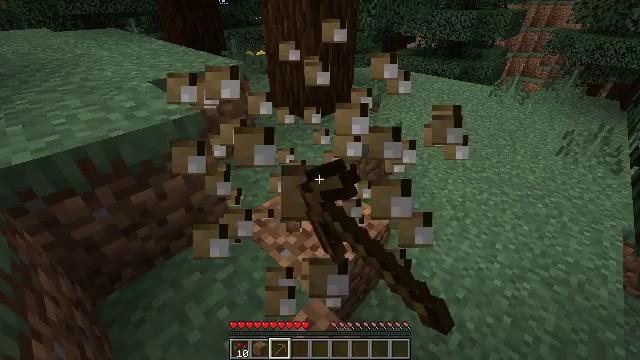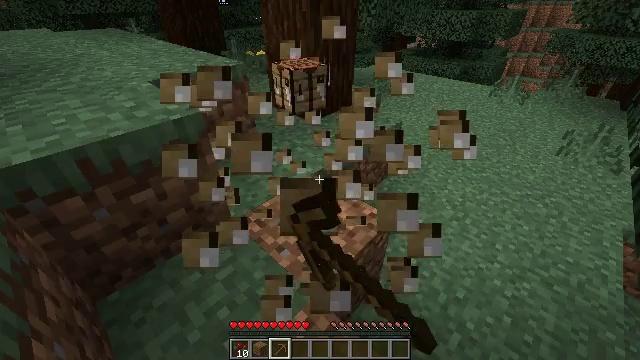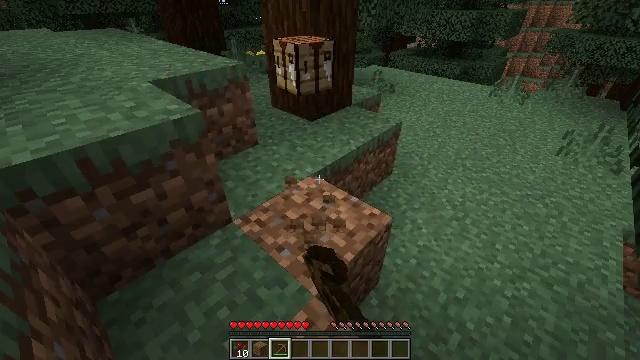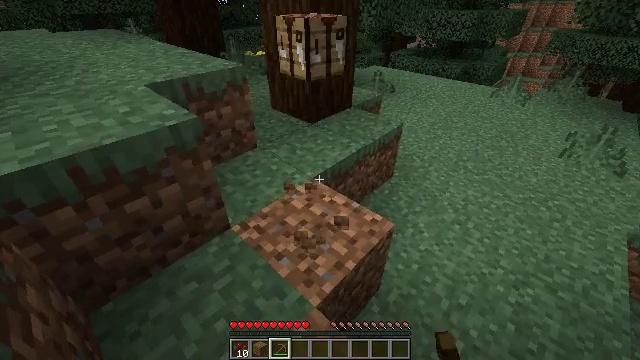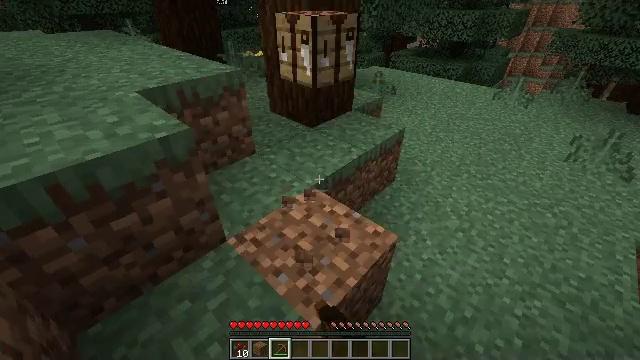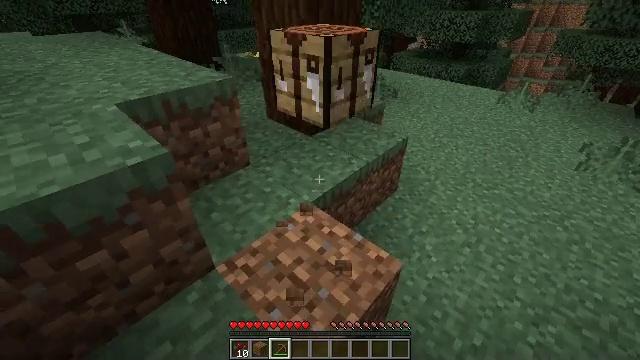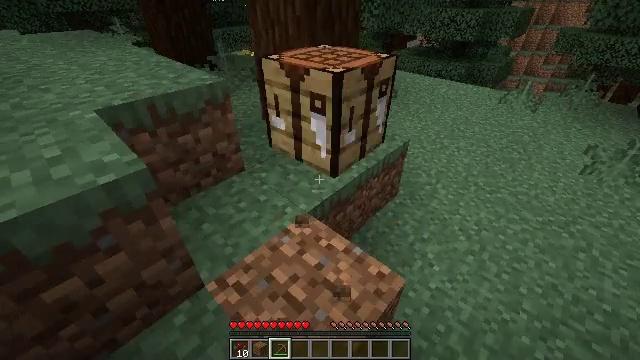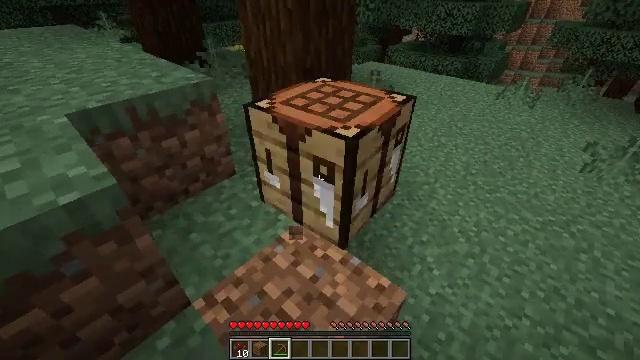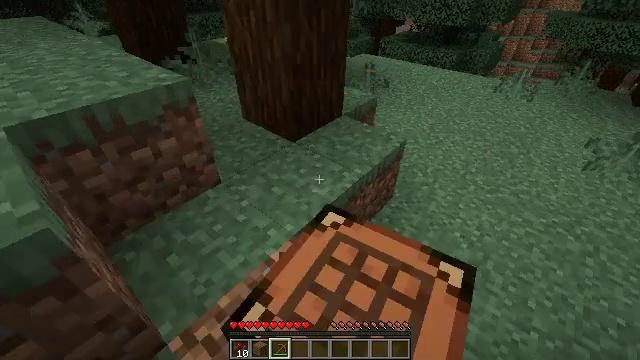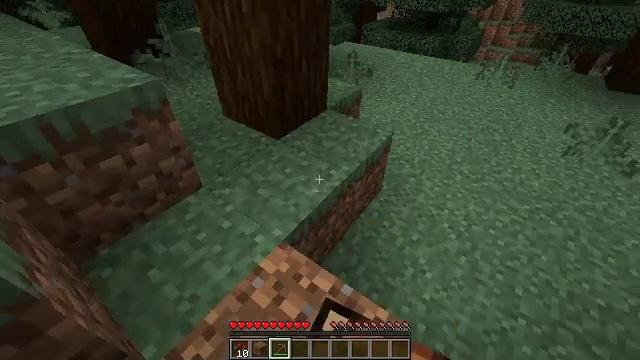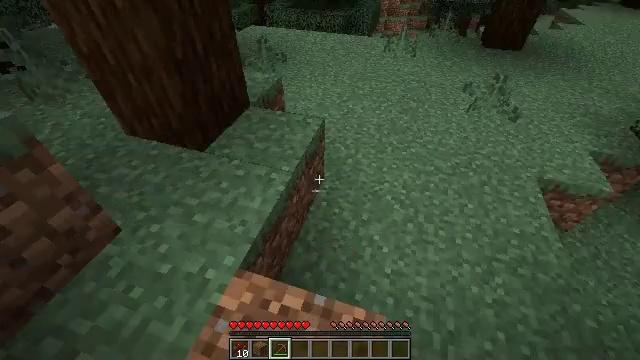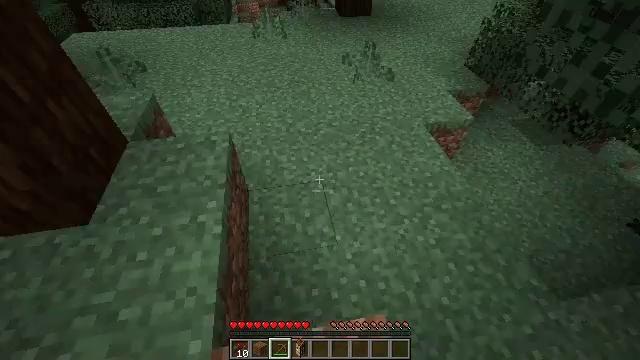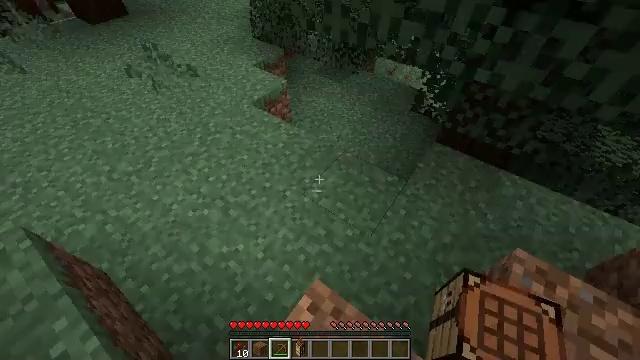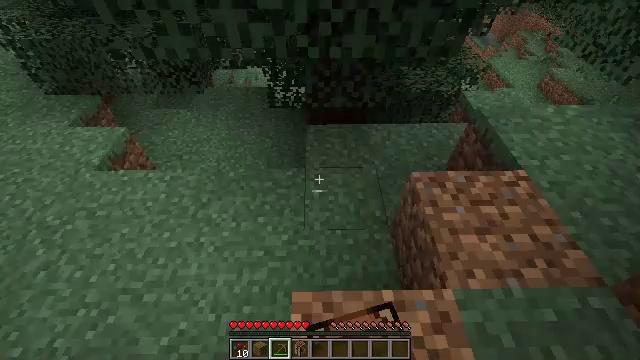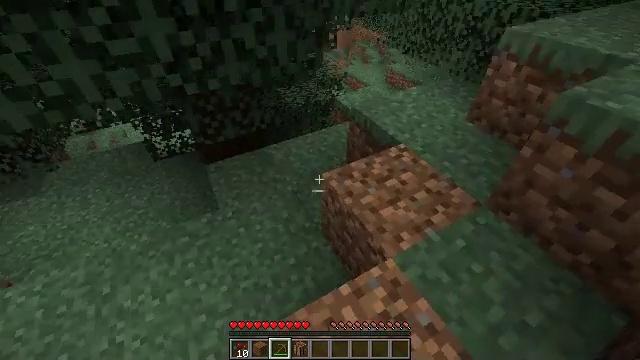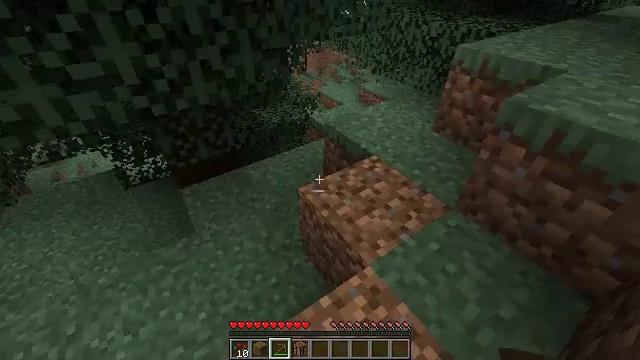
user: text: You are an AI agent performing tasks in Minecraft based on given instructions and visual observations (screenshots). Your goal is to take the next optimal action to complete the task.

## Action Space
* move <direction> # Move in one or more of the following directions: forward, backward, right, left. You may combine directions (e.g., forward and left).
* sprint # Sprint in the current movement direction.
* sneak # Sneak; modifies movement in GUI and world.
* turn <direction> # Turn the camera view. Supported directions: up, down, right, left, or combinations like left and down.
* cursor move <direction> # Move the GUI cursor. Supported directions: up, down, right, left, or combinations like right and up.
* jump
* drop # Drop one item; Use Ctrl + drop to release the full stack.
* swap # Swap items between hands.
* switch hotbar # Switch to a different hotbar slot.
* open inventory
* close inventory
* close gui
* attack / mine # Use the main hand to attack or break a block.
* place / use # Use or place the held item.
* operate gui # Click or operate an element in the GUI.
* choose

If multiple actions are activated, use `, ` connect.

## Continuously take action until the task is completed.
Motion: motion action
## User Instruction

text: Harvest sweet berries by mining the bush.
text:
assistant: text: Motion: attack / mine
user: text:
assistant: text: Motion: attack / mine
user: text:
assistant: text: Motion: move forward, attack / mine
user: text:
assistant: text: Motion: move forward
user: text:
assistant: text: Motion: move forward
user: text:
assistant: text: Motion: move forward
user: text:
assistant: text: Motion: move forward, turn right and down
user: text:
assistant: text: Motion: move forward, turn right and down
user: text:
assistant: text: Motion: move forward, turn right and down
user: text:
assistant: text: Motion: move forward and move left, turn right and down
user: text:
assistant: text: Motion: move forward and move left, turn right and down
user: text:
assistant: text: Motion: move forward and move left, turn right and down
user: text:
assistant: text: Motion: turn right and up
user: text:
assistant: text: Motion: turn right and up
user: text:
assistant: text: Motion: move right, turn right and up
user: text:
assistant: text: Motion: move right, turn up
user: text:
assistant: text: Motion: move forward and move right, turn up
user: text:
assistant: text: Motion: move forward and move right, turn up
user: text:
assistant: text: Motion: move forward and move right, turn up
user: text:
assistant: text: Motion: move forward, turn up
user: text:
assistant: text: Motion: move forward
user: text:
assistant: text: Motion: move forward
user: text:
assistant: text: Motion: move forward
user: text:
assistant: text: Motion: move forward
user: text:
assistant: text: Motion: move forward
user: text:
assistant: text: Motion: move forward
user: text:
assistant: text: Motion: move forward
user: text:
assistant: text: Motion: move forward and move right, turn down
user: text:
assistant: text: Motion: move forward and move right
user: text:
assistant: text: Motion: move forward and move right